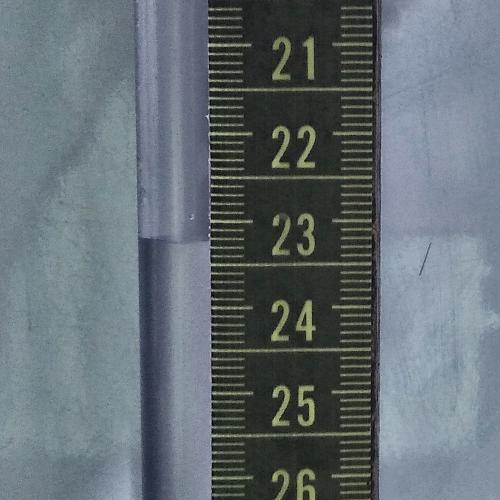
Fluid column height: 23.2 cm